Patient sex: F
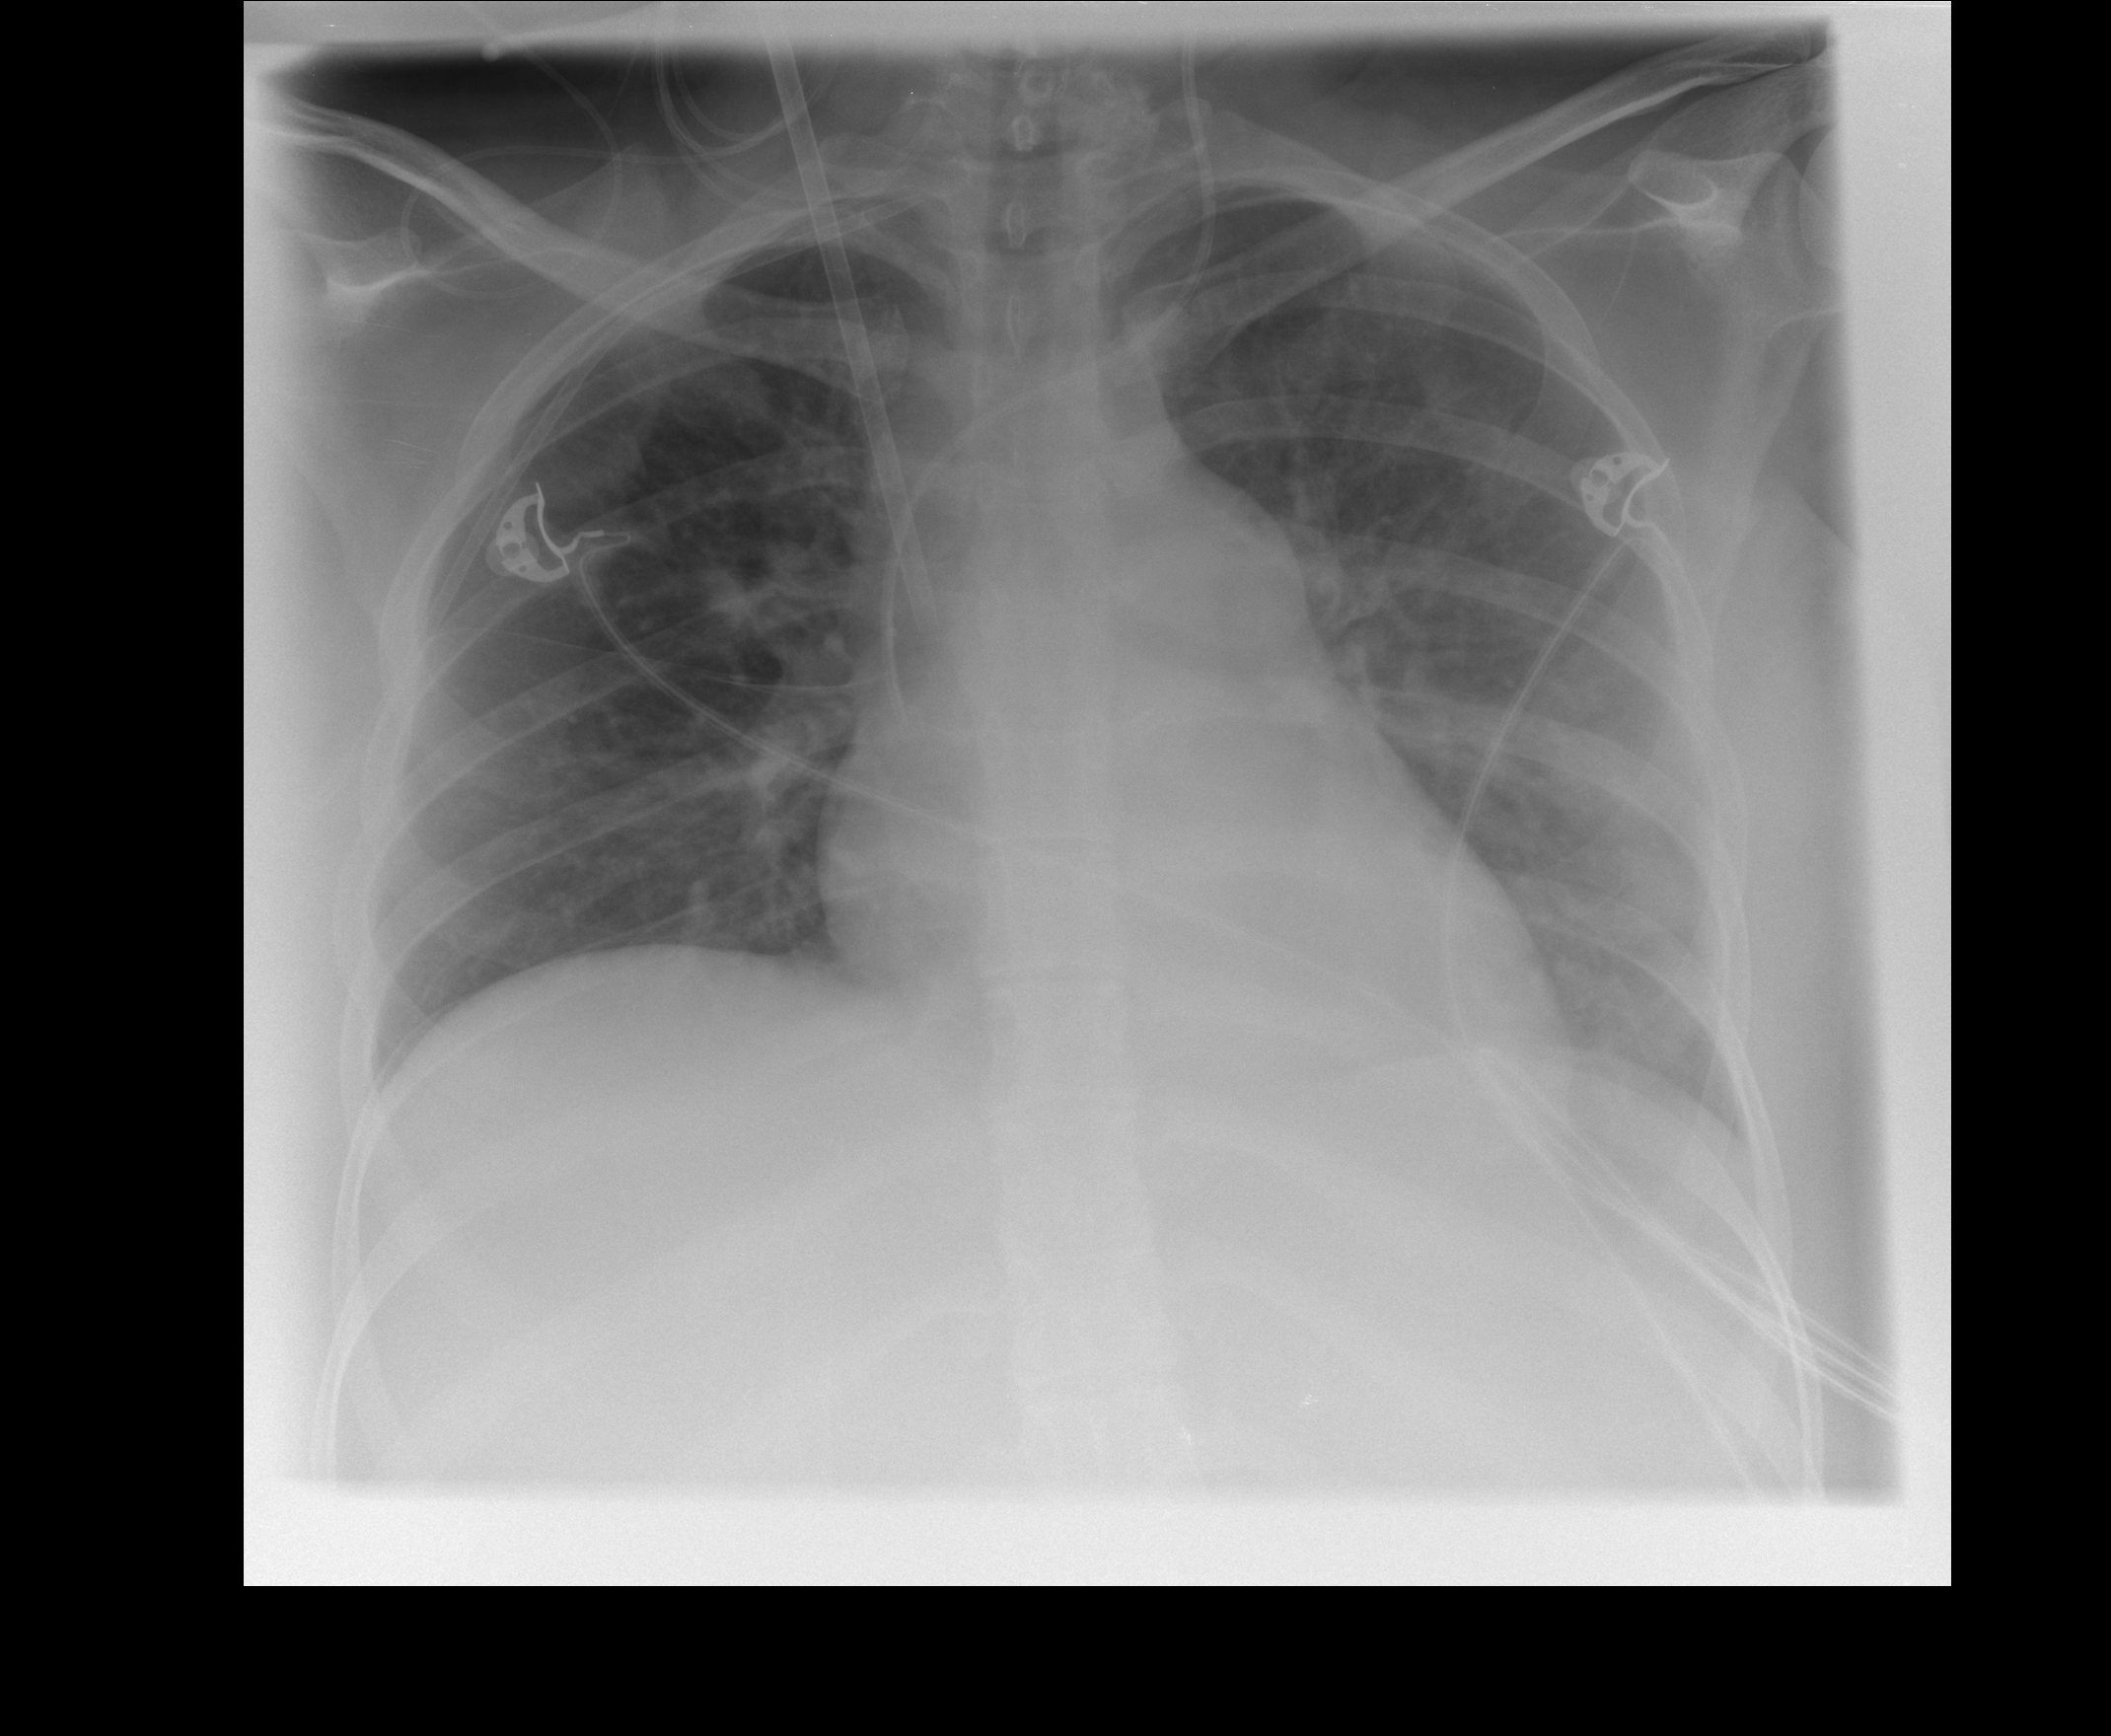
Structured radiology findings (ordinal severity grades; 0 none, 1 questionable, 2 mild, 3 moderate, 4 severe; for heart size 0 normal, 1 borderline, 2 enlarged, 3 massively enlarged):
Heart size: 0
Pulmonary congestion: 0
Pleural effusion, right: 0
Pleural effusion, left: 1
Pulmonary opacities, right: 0
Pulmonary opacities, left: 0
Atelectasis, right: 0
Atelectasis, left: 2